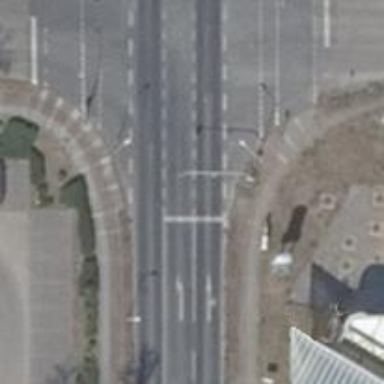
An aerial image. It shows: Road with traffic signals at the crossing.